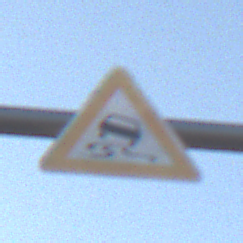
Verkehrszeichen: SchleuderOderRutschgefahr
Umgebung: Outdoor, Nature
Tageszeit: SunriseSunset
Wetter: Clear
Licht: Natural
Jahreszeit: NotSpecified
Kontrast: HighContrast